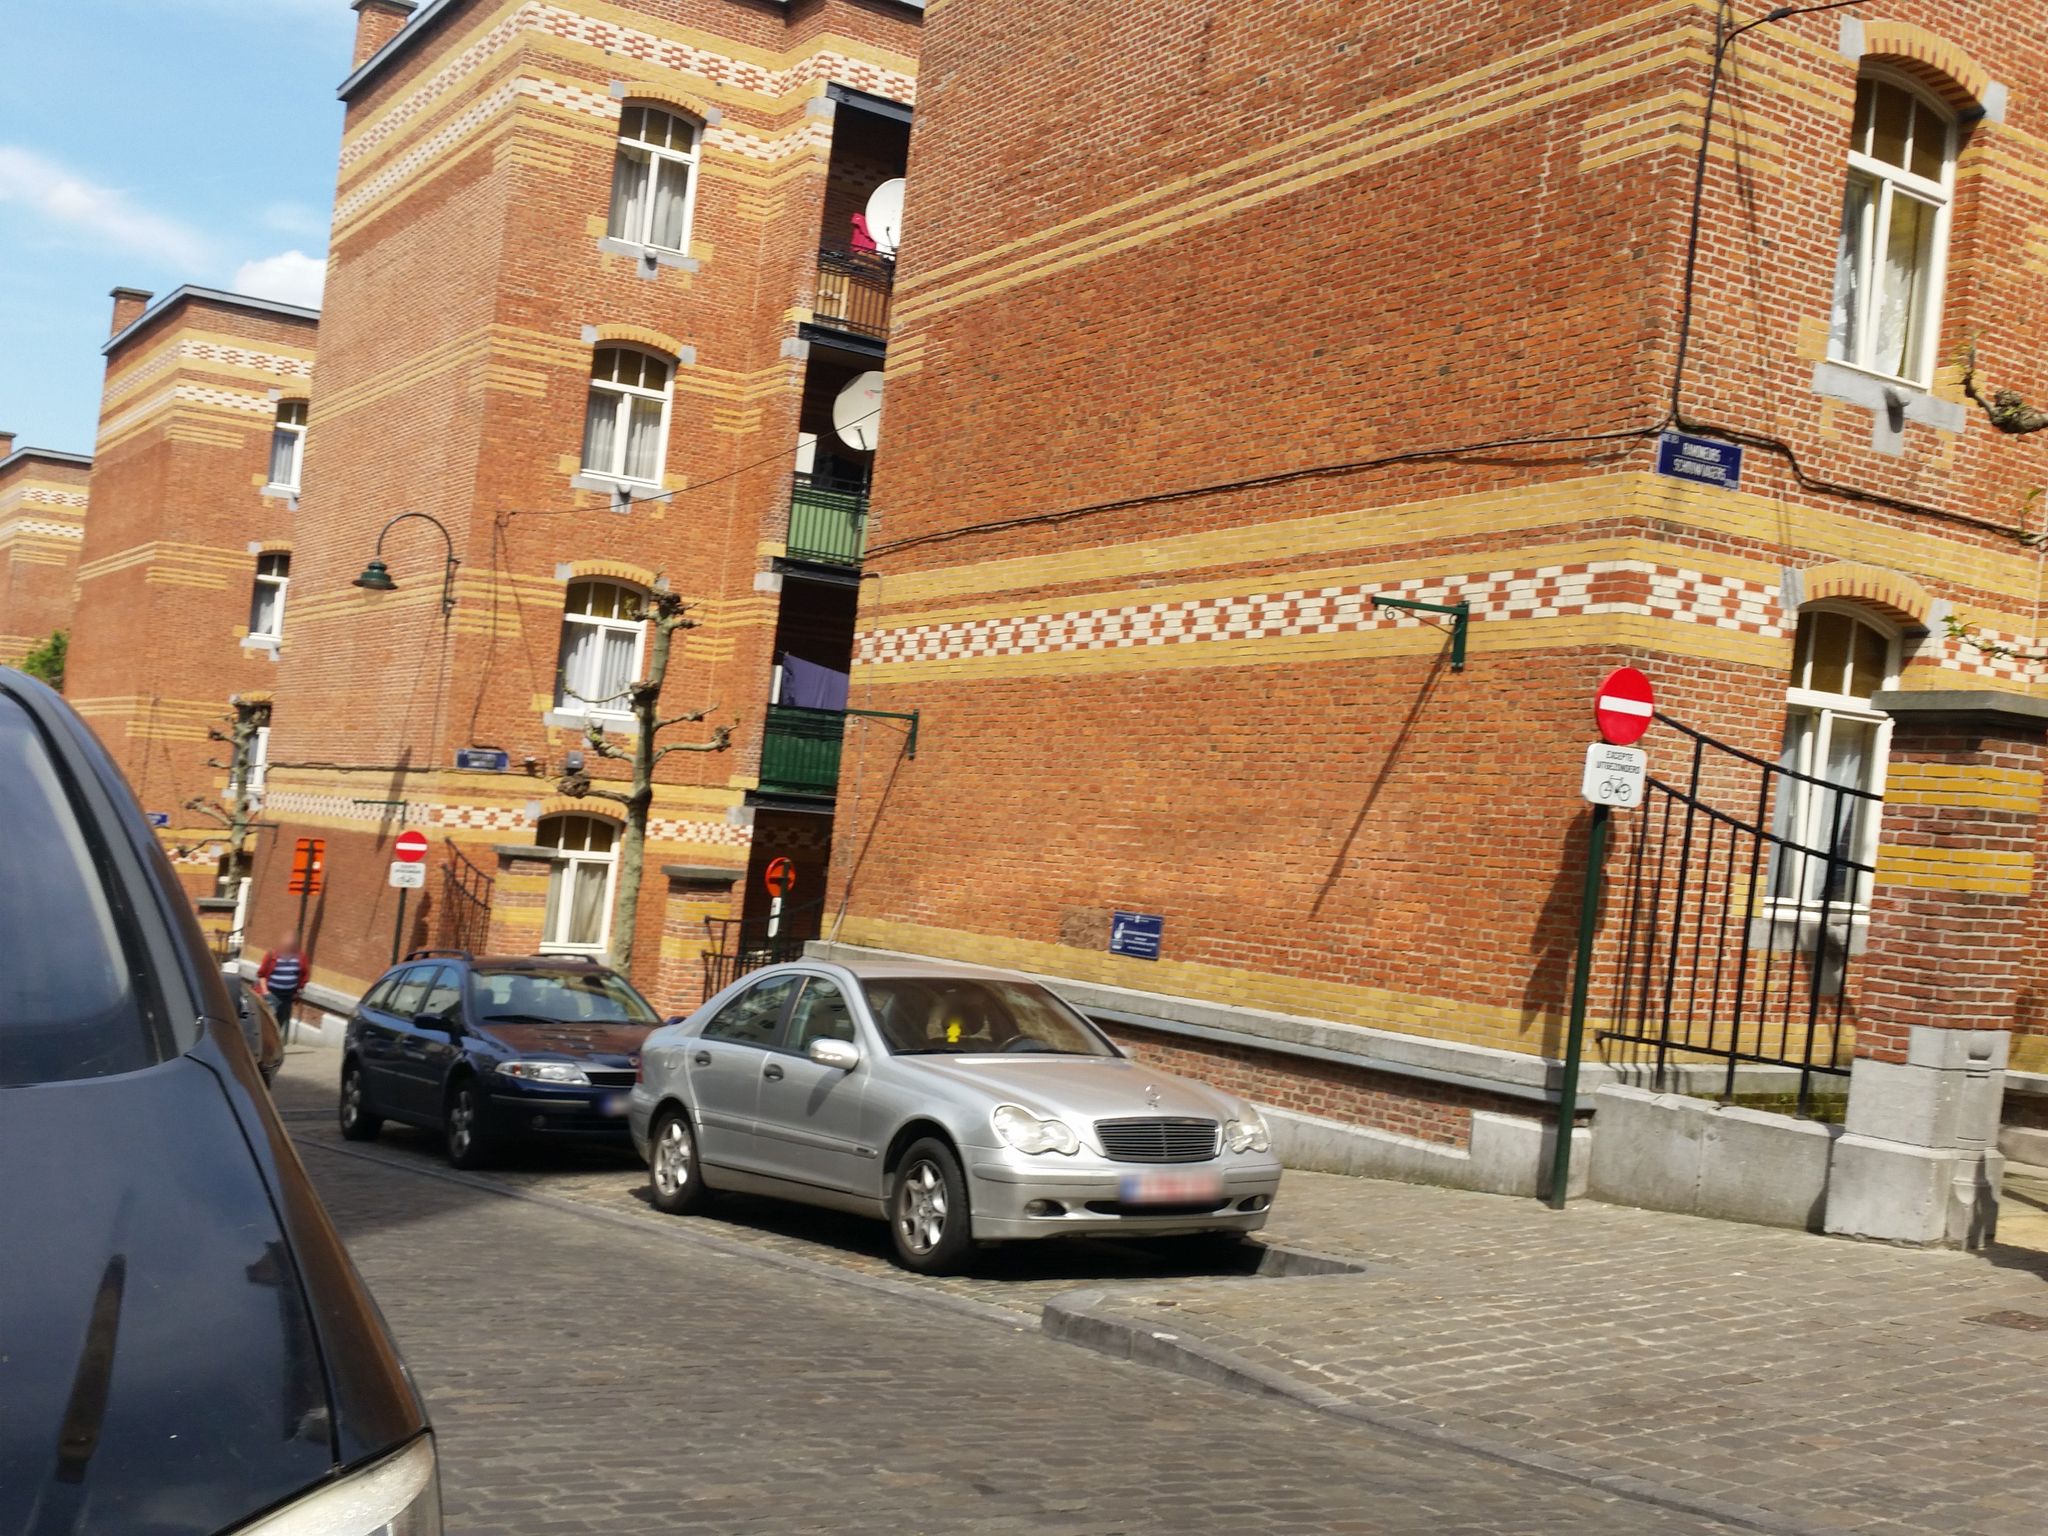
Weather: snowy
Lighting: day
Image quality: good
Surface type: walking surface
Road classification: steps, pedestrian, living_street
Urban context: urban centre
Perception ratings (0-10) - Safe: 1.77, Lively: 7.05, Beautiful: 7.4, Boring: 2.81, Depressing: 0.9, Wealthy: 8.85